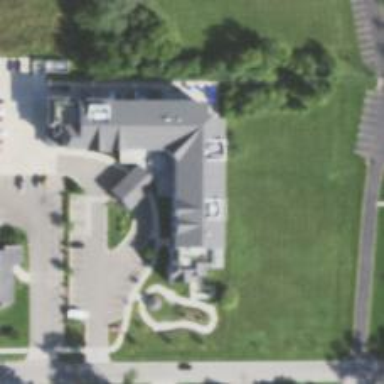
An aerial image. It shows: Nursing home.